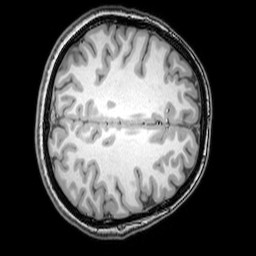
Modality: T1w
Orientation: axial
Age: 21
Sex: female
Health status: healthy
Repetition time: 0.081 s
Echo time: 0.037 s